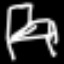
Label: chair